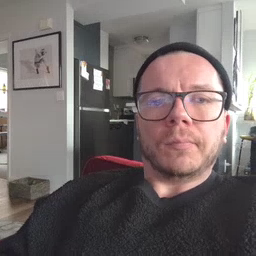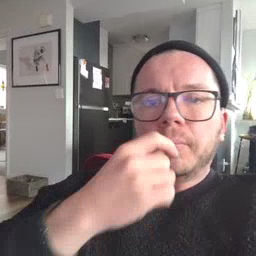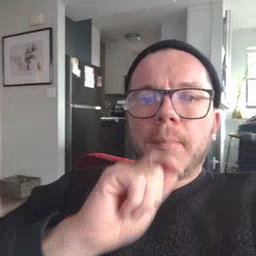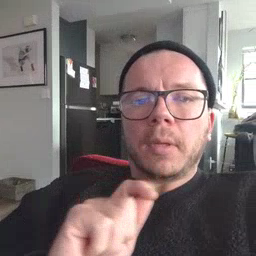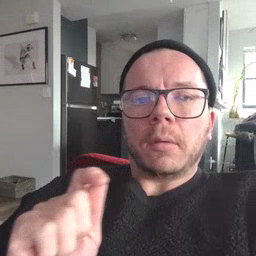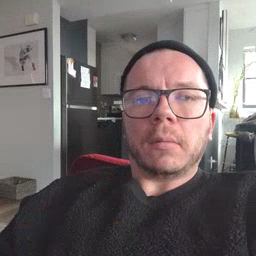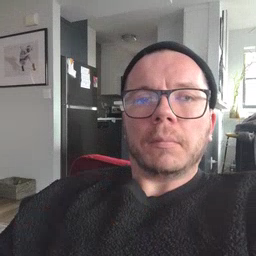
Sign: pencil